【题型】解答题　【知识点】平面几何　【难度】easy
如图，已知：$DE \parallel BC$，$AB \parallel DF$。

\noindent (1)求证：$OB^2 = OE \cdot OF$； \\
(2)连接$OD$，若$\angle OBC = \angle ODC$，求证：四边形$ABCD$是菱形。
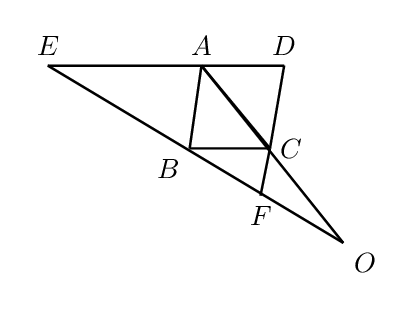
【解答】

\noindent \textbf{【答案】} (1)见解析；(2)见解析

\vspace{0.2cm}
\noindent \textbf{【详解】}
(1) 证明：$\because DE \parallel BC$，$AB \parallel DF$，
$\therefore \dfrac{OB}{OE} = \dfrac{OC}{OA}$，$\dfrac{OF}{OB} = \dfrac{OC}{OA}$，
$\therefore \dfrac{OB}{OE} = \dfrac{OF}{OB}$，
$\therefore OB^2 = OE \cdot OF$；

(2) 证明：连接$OD$，连接$BD$，交$AC$于点$H$，

$\because DE \parallel BC$，$AB \parallel DF$，
$\therefore$四边形$ABCD$是平行四边形，$\angle OBC = \angle E$，
$\because \angle OBC = \angle ODC$，
$\therefore \angle E = \angle ODC$，
$\because \angle DOF = \angle DOE$，
$\therefore \triangle ODF \backsim \triangle OED$，
$\therefore \dfrac{OD}{OE} = \dfrac{OF}{OD}$，
$\therefore OD^2 = OE \cdot OF$，
$\because OB^2 = OF \cdot OE$，
$\therefore OB = OD$，
$\because$平行四边形$ABCD$中，$BH = DH$，
$\therefore OH \perp BD$，
$\therefore$平行四边形$ABCD$为菱形．

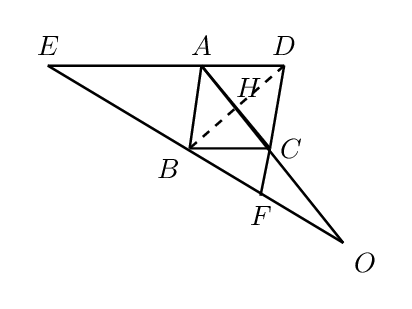